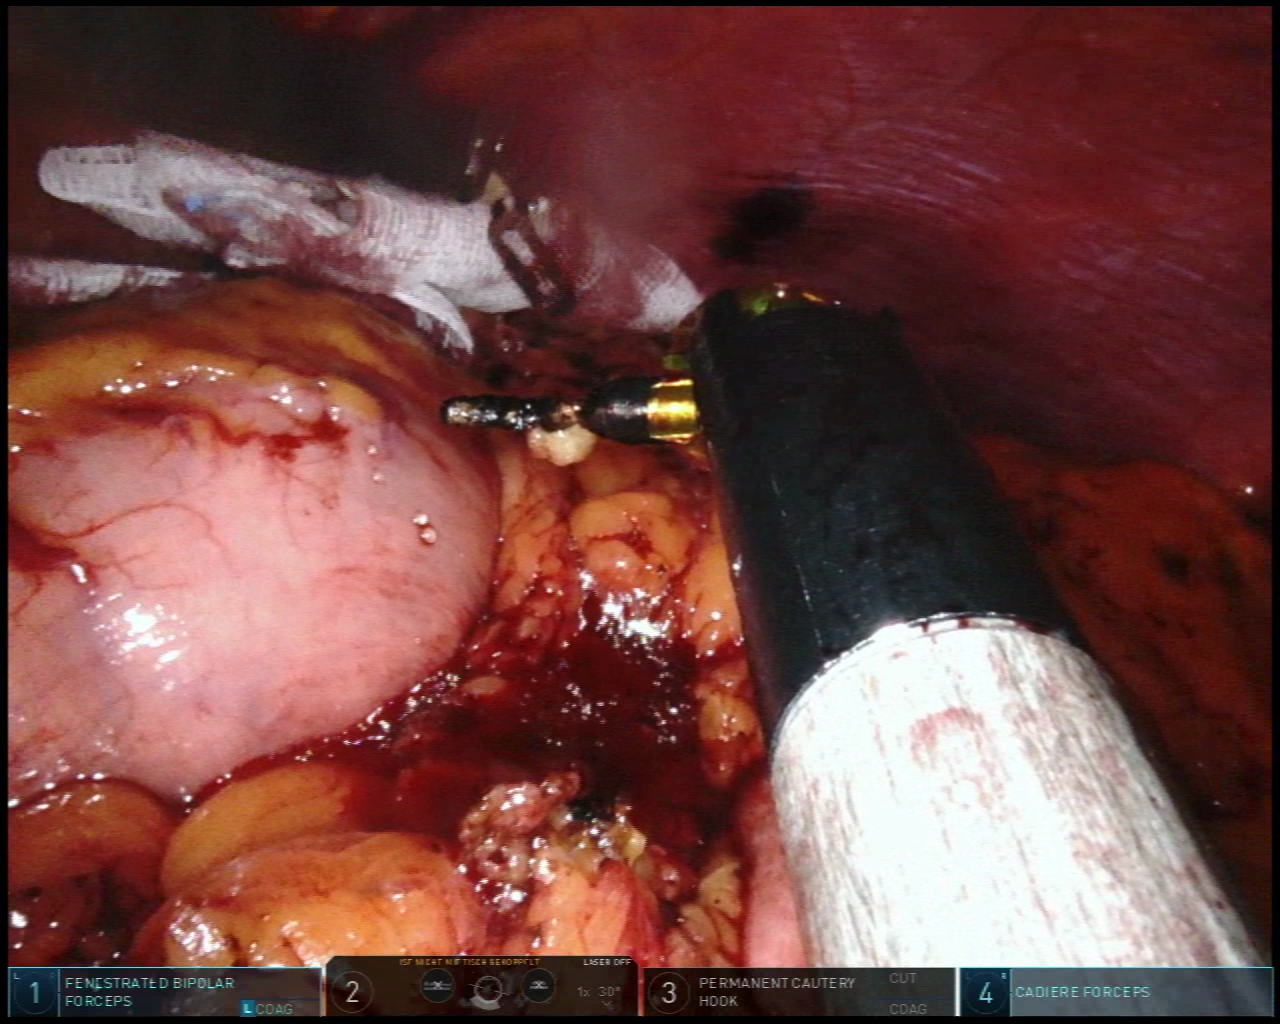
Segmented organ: stomach
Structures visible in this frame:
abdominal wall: yes
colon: yes
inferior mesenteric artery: no
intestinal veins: no
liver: no
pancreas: no
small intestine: no
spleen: no
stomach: yes
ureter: no
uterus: no
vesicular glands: no